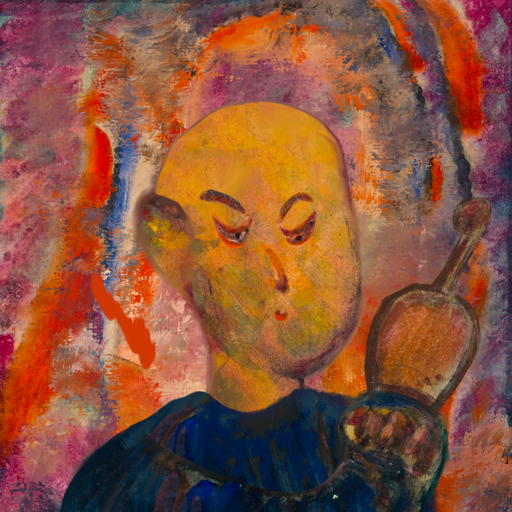
Background: Experience, Head And Neck Side: Gypsy_Mother, Face Side: Hypocrite, Bust: Pipe, Hair Side: Blank, Head Accessory: Blank, Second Necklace: Blank, Necklace: Blank, Baby: Blank